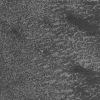
Atmospheric dust classification: not_dusty